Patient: sex M, age 75
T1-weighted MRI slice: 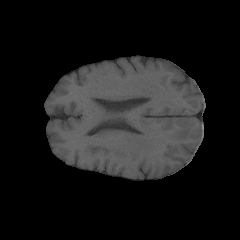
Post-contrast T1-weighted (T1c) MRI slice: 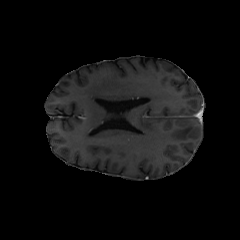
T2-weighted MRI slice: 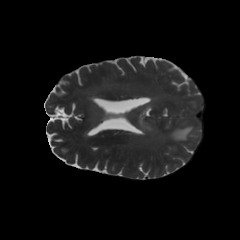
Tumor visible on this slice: yes
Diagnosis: Glioblastoma, IDH-wildtype
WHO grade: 4